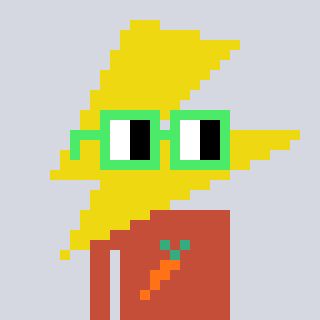
a pixel art character with square light green glasses, a lightning bolt-shaped head and a rust-colored body on a cool background